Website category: camera
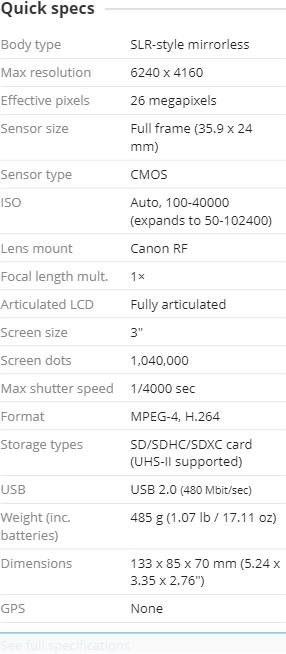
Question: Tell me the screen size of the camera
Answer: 3

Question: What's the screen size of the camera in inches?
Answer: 3

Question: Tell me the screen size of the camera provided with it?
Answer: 3

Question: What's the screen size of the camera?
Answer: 3

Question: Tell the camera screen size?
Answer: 3

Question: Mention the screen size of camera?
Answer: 3

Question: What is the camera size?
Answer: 3

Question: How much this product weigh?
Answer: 485 g (1.07 lb / 17.11 oz )

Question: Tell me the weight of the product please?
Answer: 485 g (1.07 lb / 17.11 oz )

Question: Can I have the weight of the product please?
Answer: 485 g (1.07 lb / 17.11 oz )

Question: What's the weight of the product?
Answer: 485 g (1.07 lb / 17.11 oz )

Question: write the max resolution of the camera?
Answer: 6240 x 4160

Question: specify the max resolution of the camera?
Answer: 6240 x 4160

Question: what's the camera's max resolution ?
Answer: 6240 x 4160

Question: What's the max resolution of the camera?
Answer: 6240 x 4160

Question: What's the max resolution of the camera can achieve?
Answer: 6240 x 4160

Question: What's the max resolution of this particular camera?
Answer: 6240 x 4160

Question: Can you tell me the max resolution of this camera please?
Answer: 6240 x 4160

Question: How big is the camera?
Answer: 133 x 85 x 70 mm (5.24 x 3.35 x 2.76 )

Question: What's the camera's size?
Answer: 133 x 85 x 70 mm (5.24 x 3.35 x 2.76 )

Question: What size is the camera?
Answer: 133 x 85 x 70 mm (5.24 x 3.35 x 2.76 )

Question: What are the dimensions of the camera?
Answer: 133 x 85 x 70 mm (5.24 x 3.35 x 2.76 )

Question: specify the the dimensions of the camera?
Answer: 133 x 85 x 70 mm (5.24 x 3.35 x 2.76 )

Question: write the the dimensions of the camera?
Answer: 133 x 85 x 70 mm (5.24 x 3.35 x 2.76 )

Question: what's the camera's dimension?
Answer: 133 x 85 x 70 mm (5.24 x 3.35 x 2.76 )